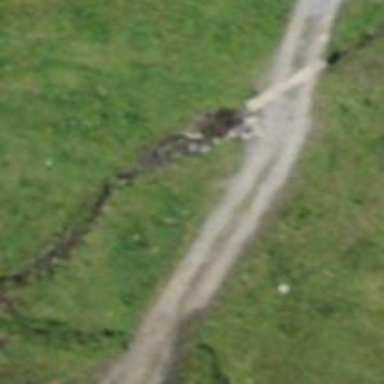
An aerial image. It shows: Track road with grade3 tracktype.